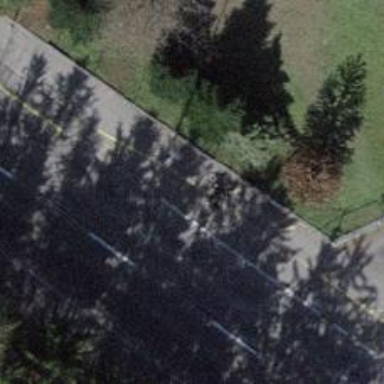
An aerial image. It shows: Designated cycleway with asphalt surface.